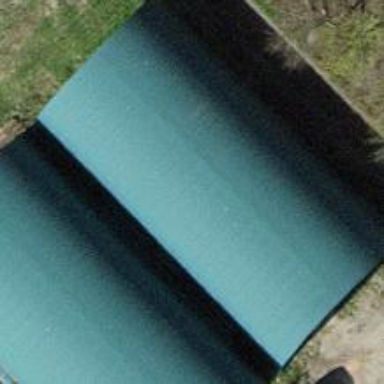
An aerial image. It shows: Rural barn.